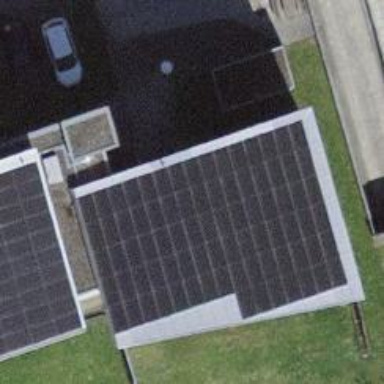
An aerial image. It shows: Solar power generator with photovoltaic panels.